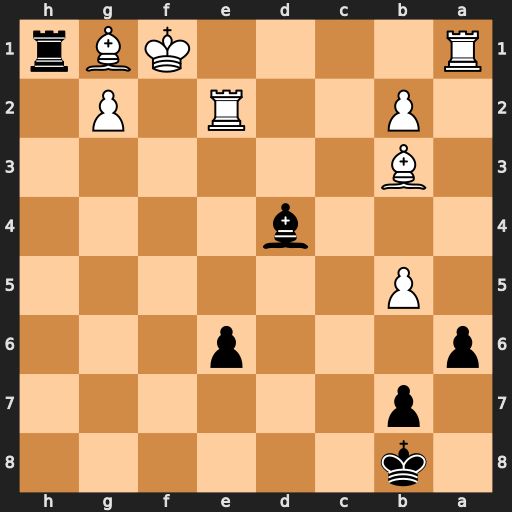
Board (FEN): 1k6/1p6/p3p3/1P6/3b4/1B6/1P2R1P1/R4KBr
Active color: b
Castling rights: -
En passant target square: -
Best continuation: Rxg1#